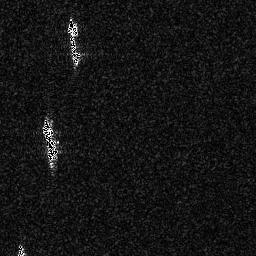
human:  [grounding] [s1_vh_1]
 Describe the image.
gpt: In the satellite image, there is  <ref>1 medium ship </ref> <box>[[15, 45, 22, 65, 0]]</box> located at left,  <ref>1 medium ship </ref> <box>[[25, 6, 32, 25, 0]]</box> located at top left.